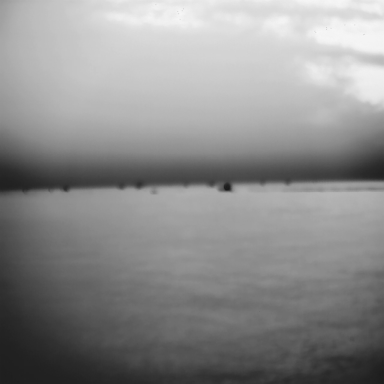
There are nine bulk_carriers in the infrared image.